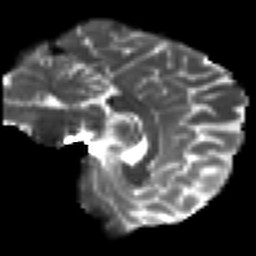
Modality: T2w
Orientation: sagittal
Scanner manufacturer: siemens
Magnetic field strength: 3 T
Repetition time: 7.8 s
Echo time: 0.09 s